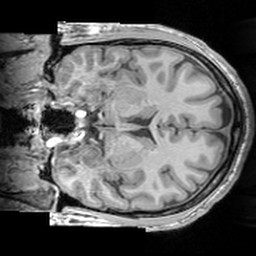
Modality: T1w
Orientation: coronal
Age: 25
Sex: male
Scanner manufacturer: siemens
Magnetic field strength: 3 T
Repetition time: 1.63 s
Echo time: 0.00311 s